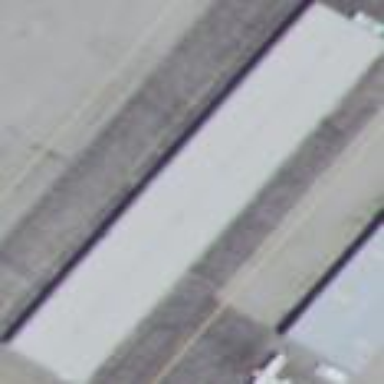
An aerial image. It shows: Hangar located at airport.